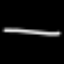
Label: line